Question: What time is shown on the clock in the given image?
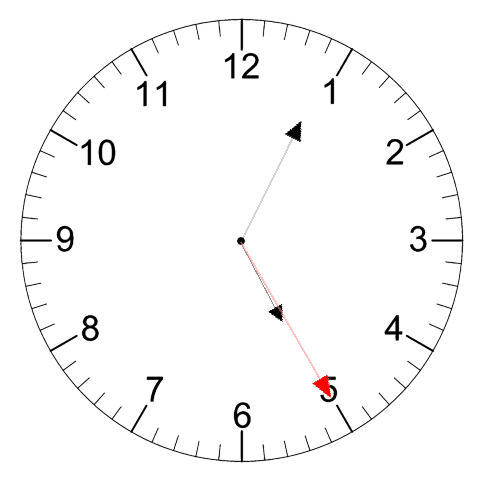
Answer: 05:04:25